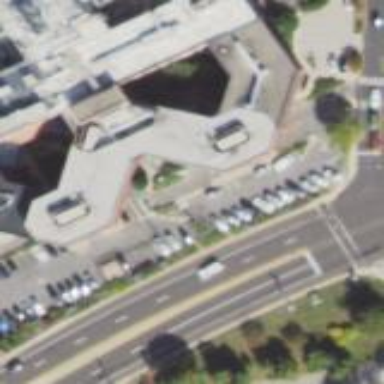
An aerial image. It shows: Parking area.